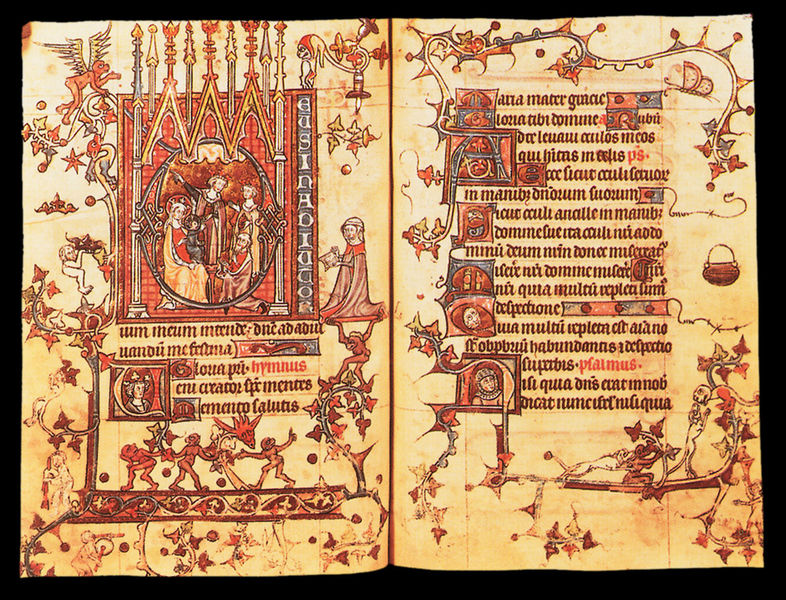
Titel: Ms 36684, Book of Hours
Institution: London, British Library (BL)
Schlagwörter: blätter, mann, gelb, menschen, frau, hell, rot, architektur, kirche, gold, engel, schrift, papier, verzierung, korb, buch, seite, buchstaben, initiale, jesus, teufel, maria, anbetung, monster, latein, initial, geburt christi, heilige drei könige, balthasar, kaspar, melchior, kierche